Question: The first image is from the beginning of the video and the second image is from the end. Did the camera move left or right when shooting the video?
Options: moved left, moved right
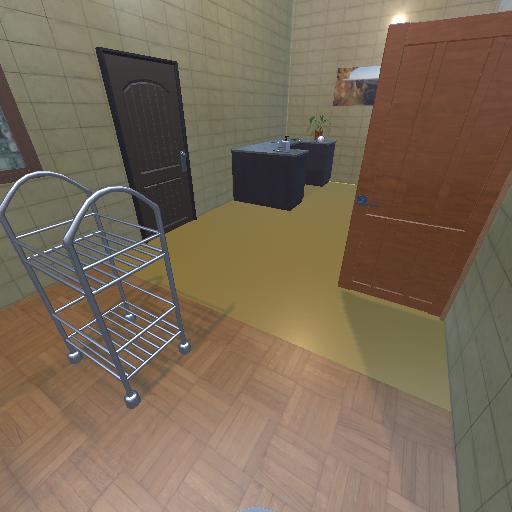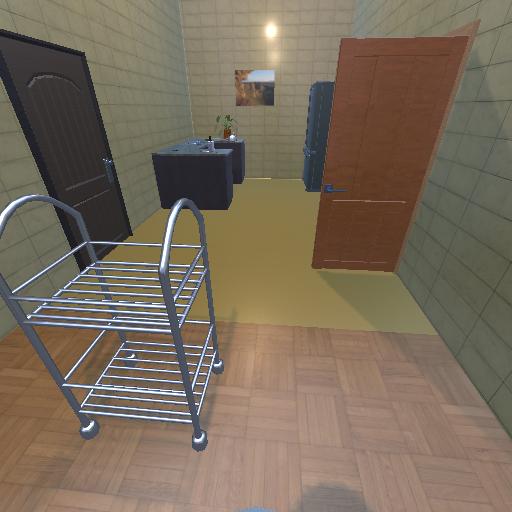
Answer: moved left